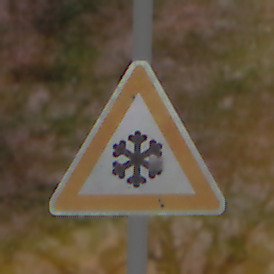
Verkehrszeichen: SchneeOderEisglaette
Umgebung: Outdoor, Nature
Tageszeit: Night
Wetter: Clear
Licht: Natural
Jahreszeit: NotSpecified
Kontrast: LowContrast